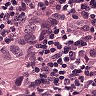
Metastatic tissue present: yes